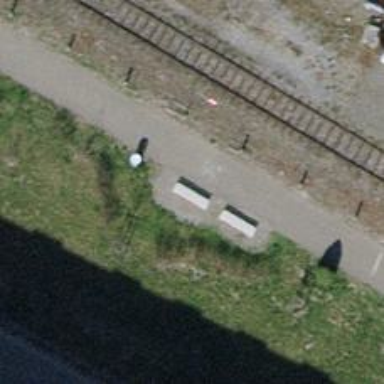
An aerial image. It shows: Bench.